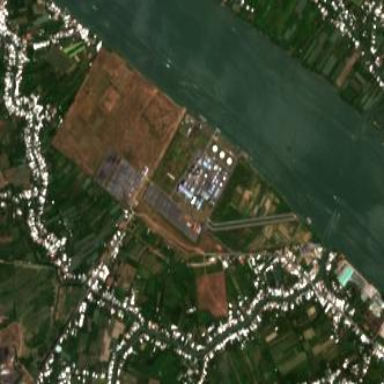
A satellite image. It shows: Industrial area with power plant. The power plant is fueled by gas and oil.